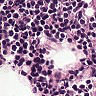
Metastatic tissue present: no